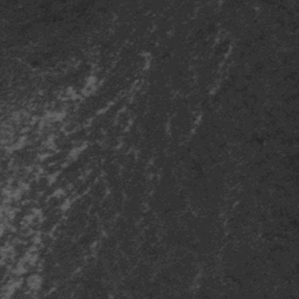
Label: frost